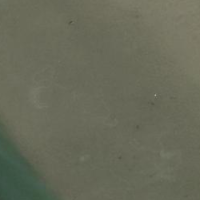
EUNIS habitat code: 15
Species observed at this site:
Anas acuta